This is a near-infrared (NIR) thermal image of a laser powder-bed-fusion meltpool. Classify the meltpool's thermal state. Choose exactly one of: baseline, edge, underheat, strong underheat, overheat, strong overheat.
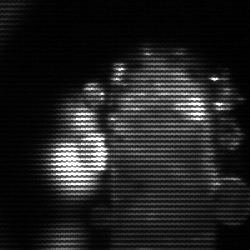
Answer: strong underheat